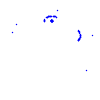
Particle: proton